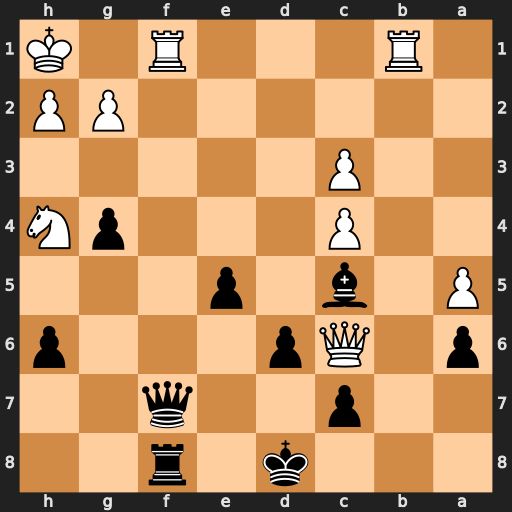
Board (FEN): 3k1r2/2p2q2/p1Qp3p/P1b1p3/2P3pN/2P5/6PP/1R3R1K
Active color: b
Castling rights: -
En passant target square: -
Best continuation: Qxf1+ Rxf1 Rxf1#